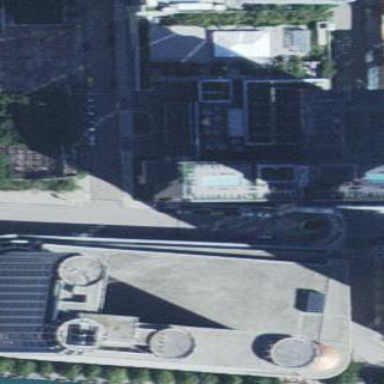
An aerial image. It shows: Hotel building.